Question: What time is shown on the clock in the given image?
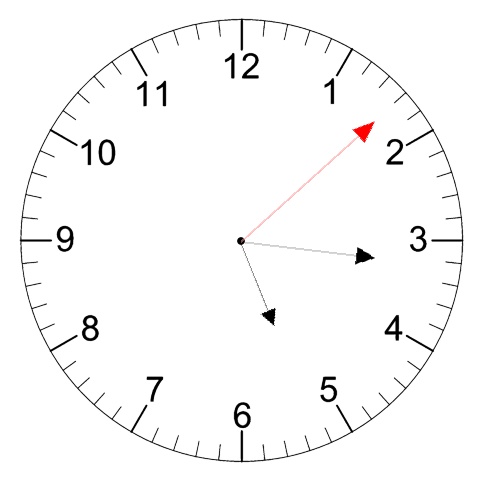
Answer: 05:16:08